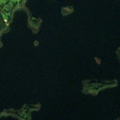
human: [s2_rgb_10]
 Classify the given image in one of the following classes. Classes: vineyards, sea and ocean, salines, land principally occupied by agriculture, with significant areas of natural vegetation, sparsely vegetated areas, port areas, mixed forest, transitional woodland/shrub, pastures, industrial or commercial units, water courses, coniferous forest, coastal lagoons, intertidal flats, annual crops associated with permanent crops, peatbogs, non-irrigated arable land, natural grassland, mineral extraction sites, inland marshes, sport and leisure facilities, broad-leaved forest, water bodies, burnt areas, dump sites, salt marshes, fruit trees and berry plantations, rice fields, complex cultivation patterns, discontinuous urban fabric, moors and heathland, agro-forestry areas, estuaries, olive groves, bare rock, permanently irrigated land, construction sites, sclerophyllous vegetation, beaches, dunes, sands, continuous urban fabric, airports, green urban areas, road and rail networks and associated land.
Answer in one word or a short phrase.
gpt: complex cultivation patterns, transitional woodland/shrub, water bodies